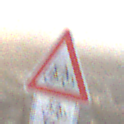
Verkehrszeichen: RadverkehrLinks
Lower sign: RichtungsangabeDurchPfeile9
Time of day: SunriseSunset
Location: Outdoor (RoadRail)
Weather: PartlyCloudy
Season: NotSpecified
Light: Natural